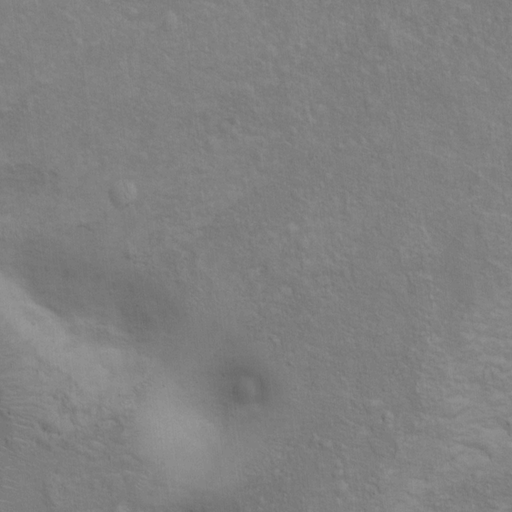
Classes present: Background, Cone